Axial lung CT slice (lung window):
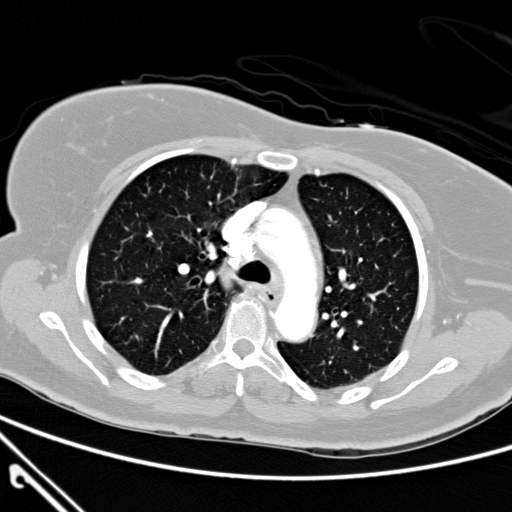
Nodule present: no